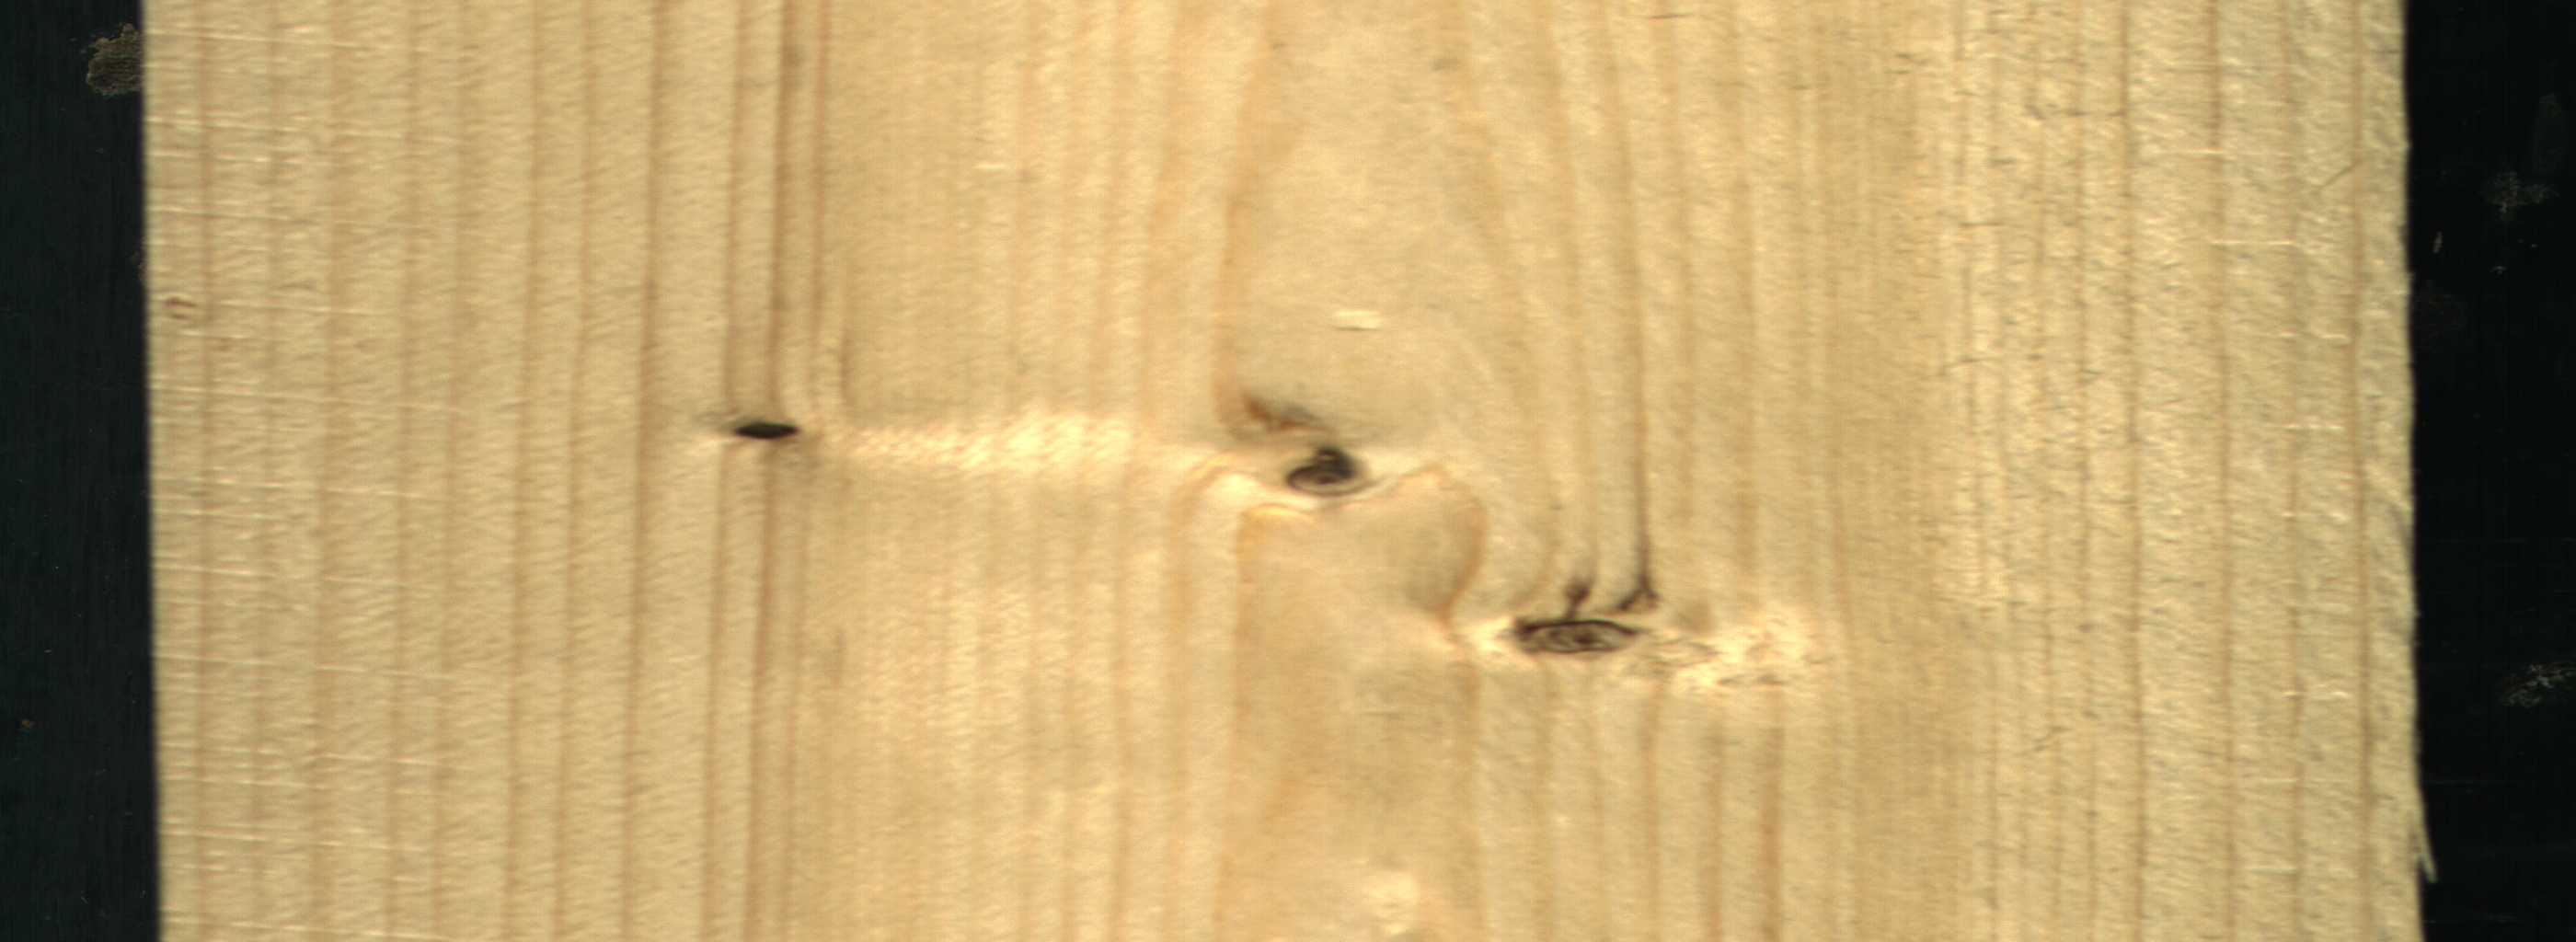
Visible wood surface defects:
Dead_Knot
Dead_Knot
Dead_Knot